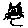
Label: cat